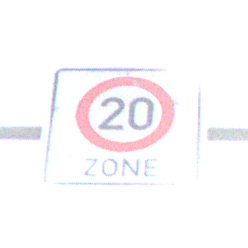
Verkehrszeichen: BeginnZone20
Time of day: MorningAfternoon
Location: Outdoor (Suburban)
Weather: PartlyCloudy
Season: NotSpecified
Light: Natural